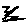
Label: zigzag